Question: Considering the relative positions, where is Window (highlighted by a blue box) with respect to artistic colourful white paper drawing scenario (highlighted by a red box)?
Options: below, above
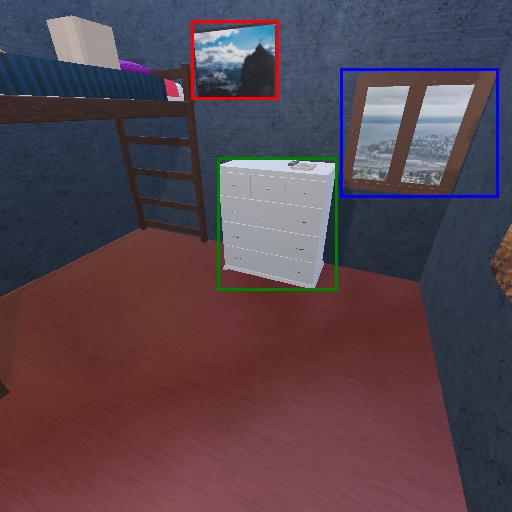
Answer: below